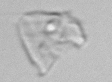
Label: detritus_transparent